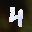
Label: 4